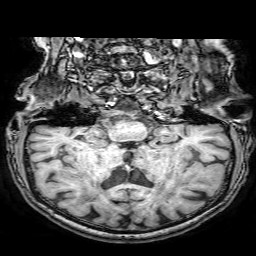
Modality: T1w
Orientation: sagittal
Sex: female
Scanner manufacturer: philips
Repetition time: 0.008207 s
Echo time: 0.00377 s